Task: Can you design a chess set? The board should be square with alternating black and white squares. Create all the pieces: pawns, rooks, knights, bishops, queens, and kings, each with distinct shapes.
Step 3726:
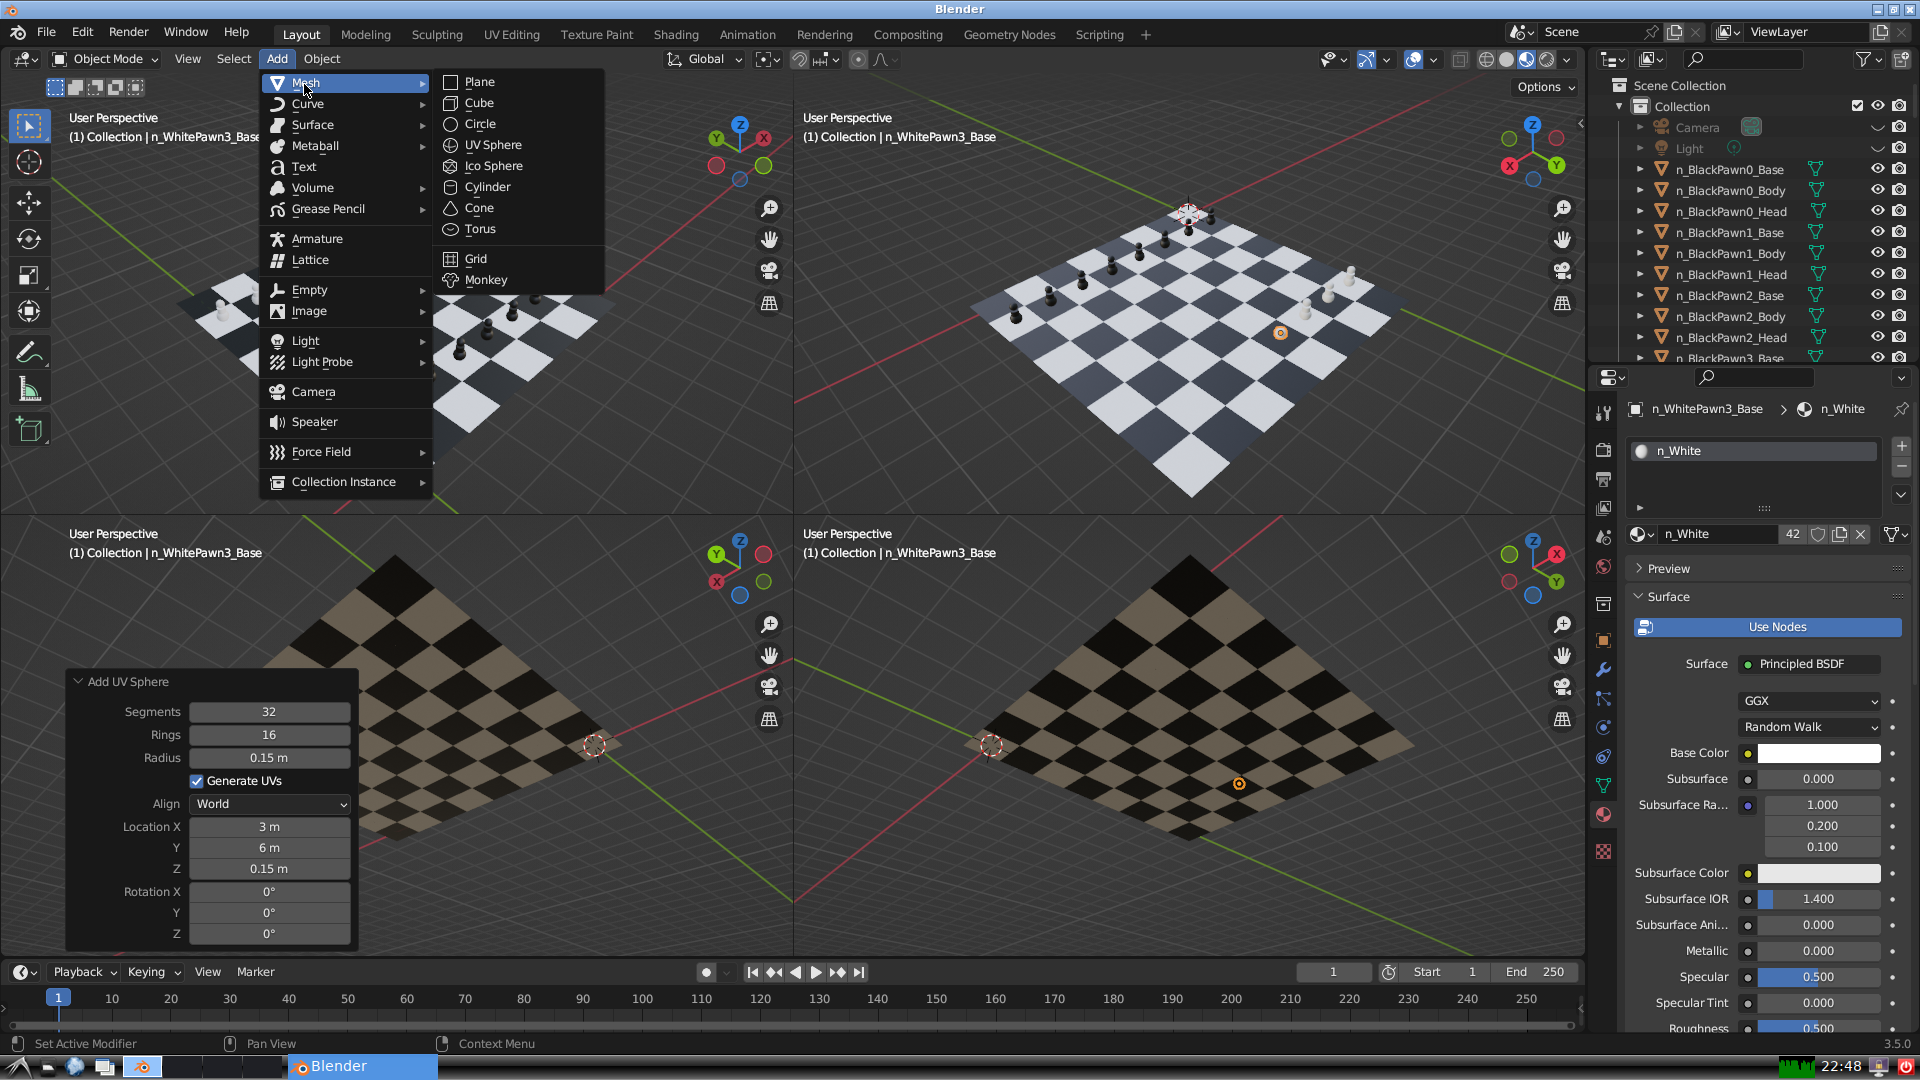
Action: {"mouse_move": [499, 187]}